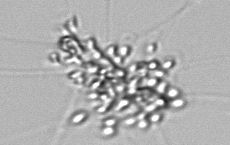
Label: Chaetoceros_didymus_TAG_external_flagellate